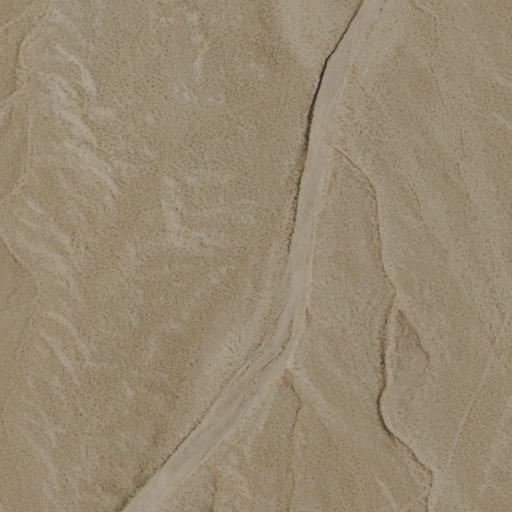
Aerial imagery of valley in Nevada named Wildhorse Canyon containing only shrub